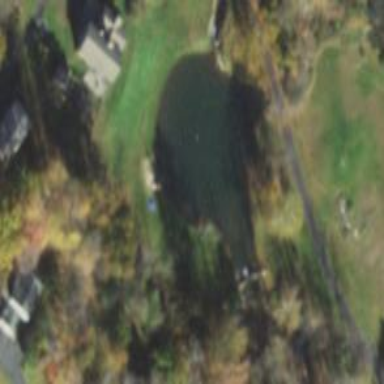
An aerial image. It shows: Pond with natural water.